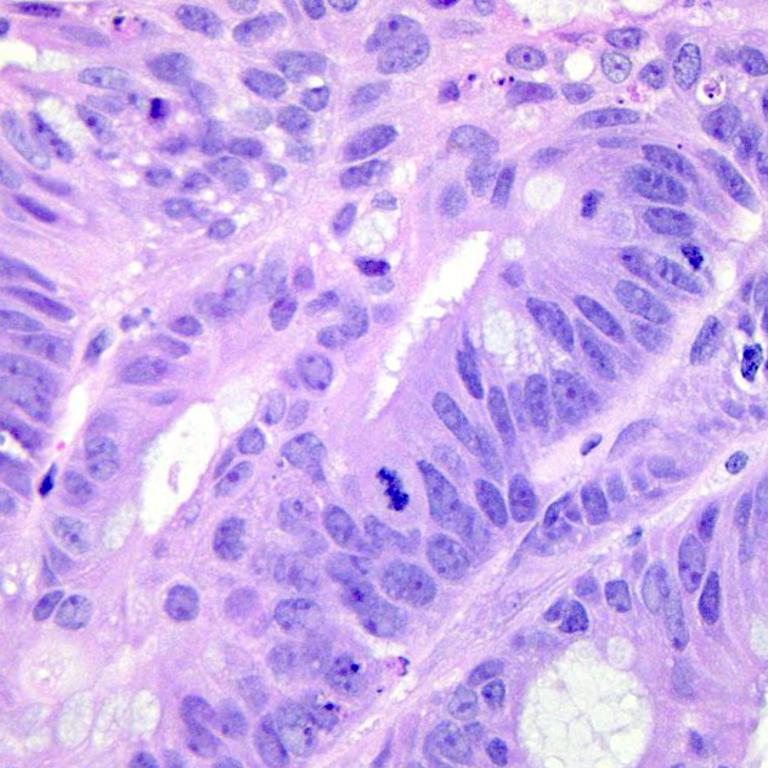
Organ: colon
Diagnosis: adenocarcinomas